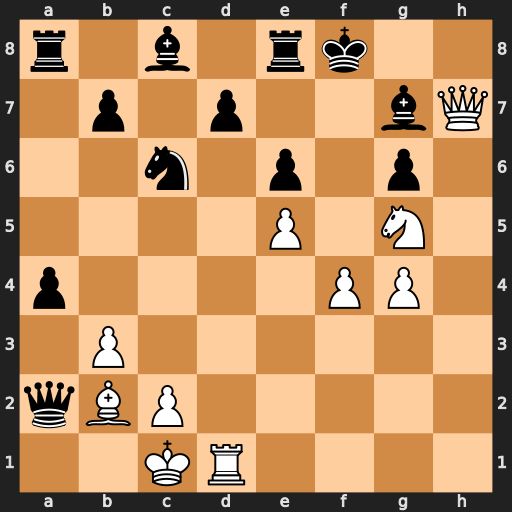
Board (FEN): r1b1rk2/1p1p2bQ/2n1p1p1/4P1N1/p4PP1/1P6/qBP5/2KR4
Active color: w
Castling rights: -
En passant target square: -
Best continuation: Qxg6 Ke7 Nxe6 Qxb2+ Kxb2